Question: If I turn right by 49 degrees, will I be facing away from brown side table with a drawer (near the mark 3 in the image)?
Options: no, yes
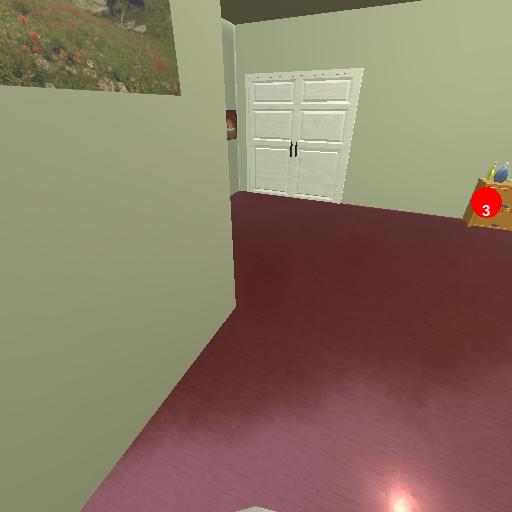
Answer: no